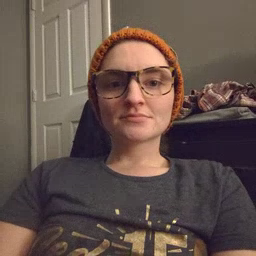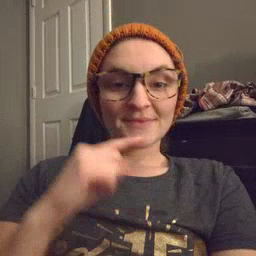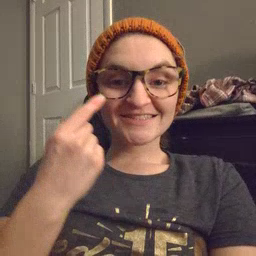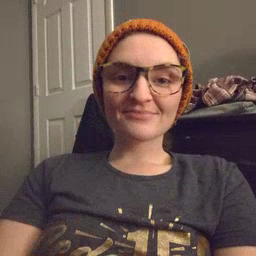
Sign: smile